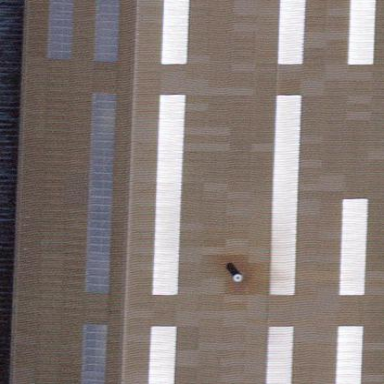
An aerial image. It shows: Warehouse building with gabled roof.